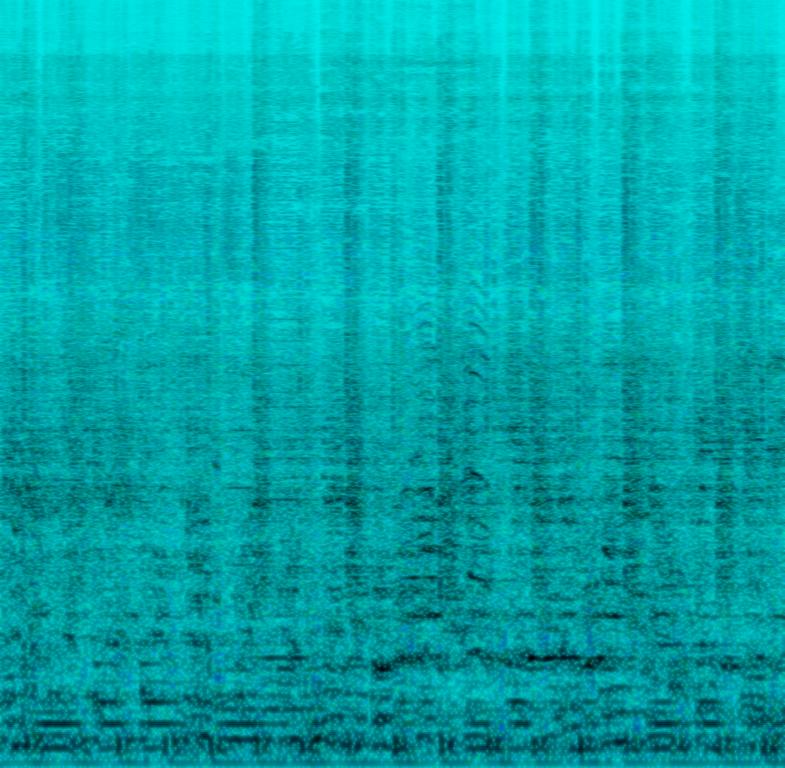
This song contains digital drums with a kick on every beat and an open hi hat on the backbeat. A synth bass is playing a melody along with an e-bass. A male voice is singing along with a male backing singer. The crowd is cheering and singing along. This is an amateur recording and of poor audio-quality. This song may be playing at a live concert.